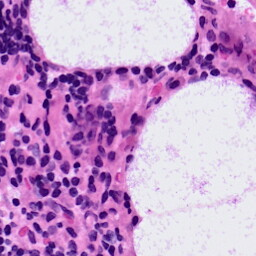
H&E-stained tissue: LymphNode